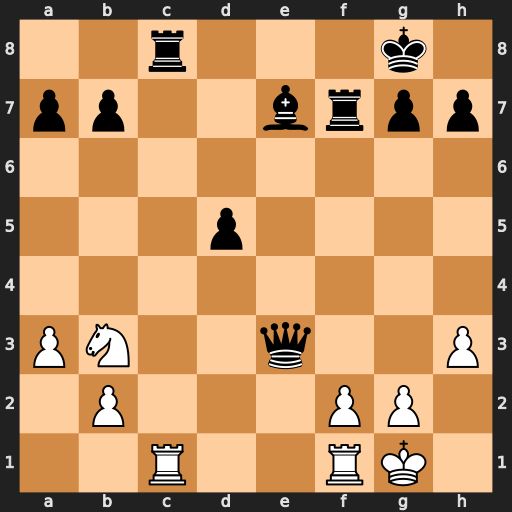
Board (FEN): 2r3k1/pp2brpp/8/3p4/8/PN2q2P/1P3PP1/2R2RK1
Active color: w
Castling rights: -
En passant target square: -
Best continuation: Rxc8+ Rf8 Rxf8+ Kxf8 fxe3+